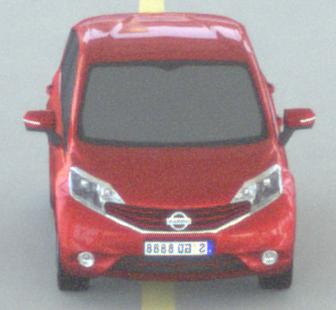
Make: Nissan
Model: Note 1.2
Detailed model: Note (E12) (10/13 - 12/16)
Model produced from: 2013/10
Model produced until: 2015/09
Doors: 5
Color: red
Road condition: dry road
Daytime: morning or afternoon
Contrast: low contrast